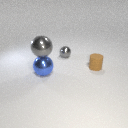
small gray metal sphere behind small brown rubber cylinder